高一 · 计数
某公共汽车站每隔 15 分钟有一辆车发出, 并且每辆车在发出前在车站停靠 3 分钟。

(1) 求乘客到站候车时间大于 10 分钟的概率;

（2）求候车时间不超过 10 分钟的概率;

(3) 求乘客到达车站立即上车的概率。
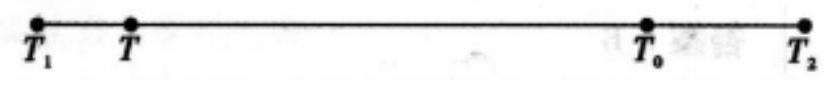
答案: (1) 如图所示, 设相邻两班车的发车时刻为 $T_{1}, T_{2}, T_{1} T_{2}=15$

设 $T_{0} T_{2}=3, T T_{0}=10$, 记 “乘客到站候车时间大于 10 分钟” 为事件 $\mathrm{A}$, 则当乘客到站时刻 $\mathrm{t}$ 落到 $T_{1} T$ 上时, 事件 A 发生. $\because T_{1} T=15-3-10=2, T_{1} T_{2}=15, \therefore P(A)=\frac{T_{1} T}{T_{1} T_{2}}=\frac{2}{15}$

(2) 如图所示, 当乘客到站时刻 $t$ 落在 $T T_{2}$ 上时, 候车时间不超过 10 分钟, 故所求概率 $P=\frac{T T_{2}}{T_{1} T_{2}}=\frac{13}{15}$

(3) 如图所示, 当 $\mathrm{t}$ 落在 $T_{0} T_{2}$ 上时, 乘客到达车站立即上车, 故所求概率 $P=\frac{T_{0} T_{2}}{T_{1} T_{2}}=\frac{3}{15}=\frac{1}{5}$.